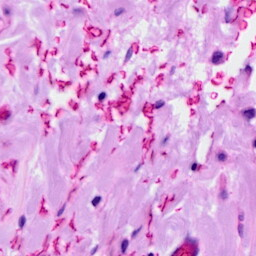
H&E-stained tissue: Ovarian